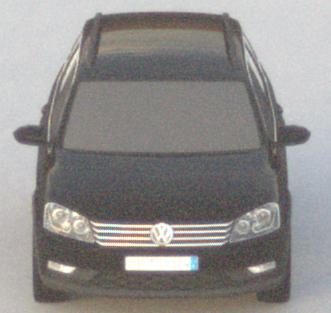
Make: VW
Model: Passat Alltrack 1.8 TSI
Detailed model: Passat (B7) Alltrack
Model produced from: 2012/03
Model produced until: 2013/06
Doors: 5
Color: black
Road condition: dry road
Daytime: sunrise or sunset
Contrast: low contrast